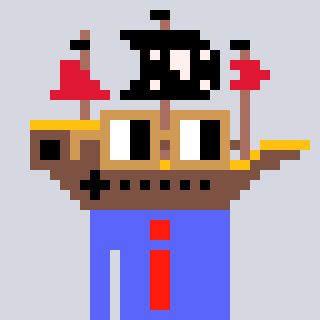
a pixel art character with square brown glasses, a pirateship-shaped head and a purple-colored body on a cool background